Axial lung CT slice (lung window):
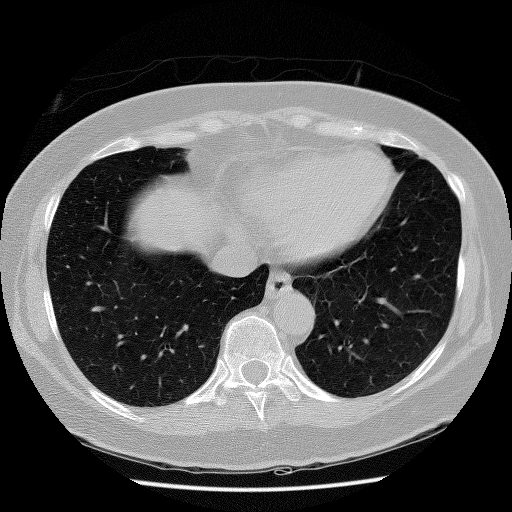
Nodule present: no